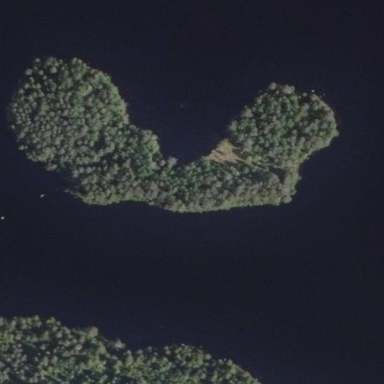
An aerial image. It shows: Islet covered in needle-leaved woodland.